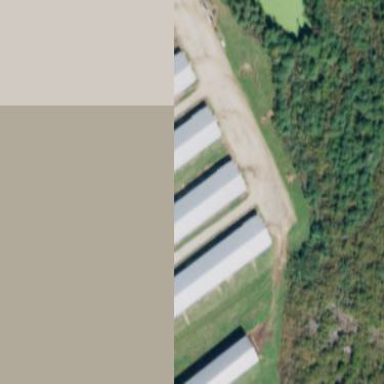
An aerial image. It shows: Stable building.